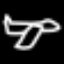
Label: airplane